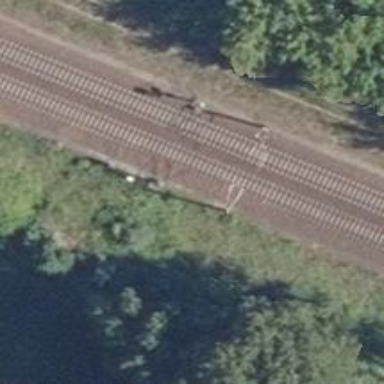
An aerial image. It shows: Railway signal.